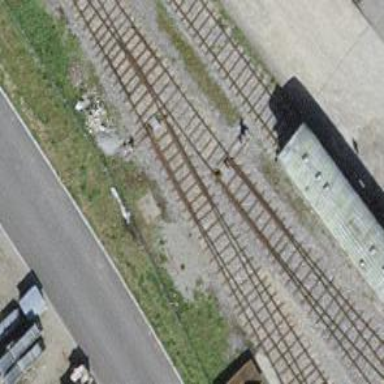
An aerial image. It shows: Railway yard in service.